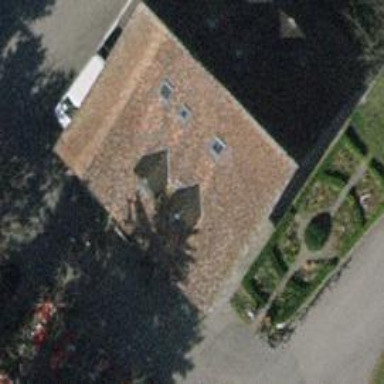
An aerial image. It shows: Restaurant.